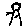
Label: tree